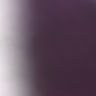
Metastatic tissue present: no